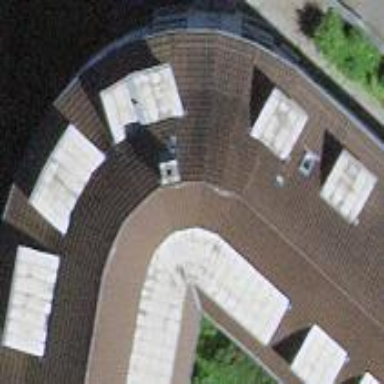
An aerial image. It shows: Gabled roof adorns the apartments building.